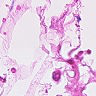
Metastatic tissue present: no